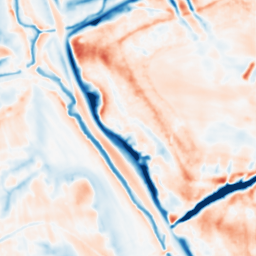
Category: multiscale
Decomposition family: dog_multiscale
Decomposition parameters: sigma_ratio: 1.4
n_scales: 6
base_sigma: 1
Upsampling method: fft_zeropad
Upsampling parameters: scale: 2
Upsampling scale: 2